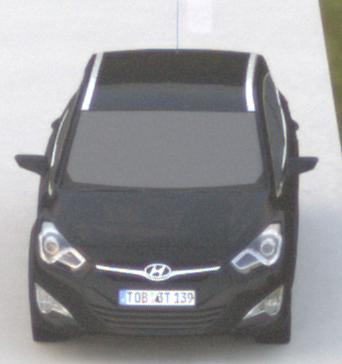
Make: Hyundai
Model: i40 Kombi 1.6 GDI
Detailed model: i40 (VF) Kombi
Model produced from: 2012/08
Model produced until: 2013/09
Doors: 5
Color: black
Road condition: dry road
Daytime: sunrise or sunset
Contrast: low contrast